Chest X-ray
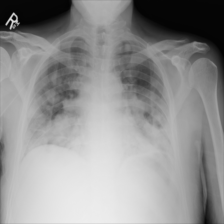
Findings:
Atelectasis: negative
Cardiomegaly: negative
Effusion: negative
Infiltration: negative
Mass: positive
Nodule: negative
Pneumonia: negative
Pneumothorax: negative
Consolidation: negative
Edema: negative
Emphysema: negative
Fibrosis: negative
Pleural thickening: negative
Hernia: negative